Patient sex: M
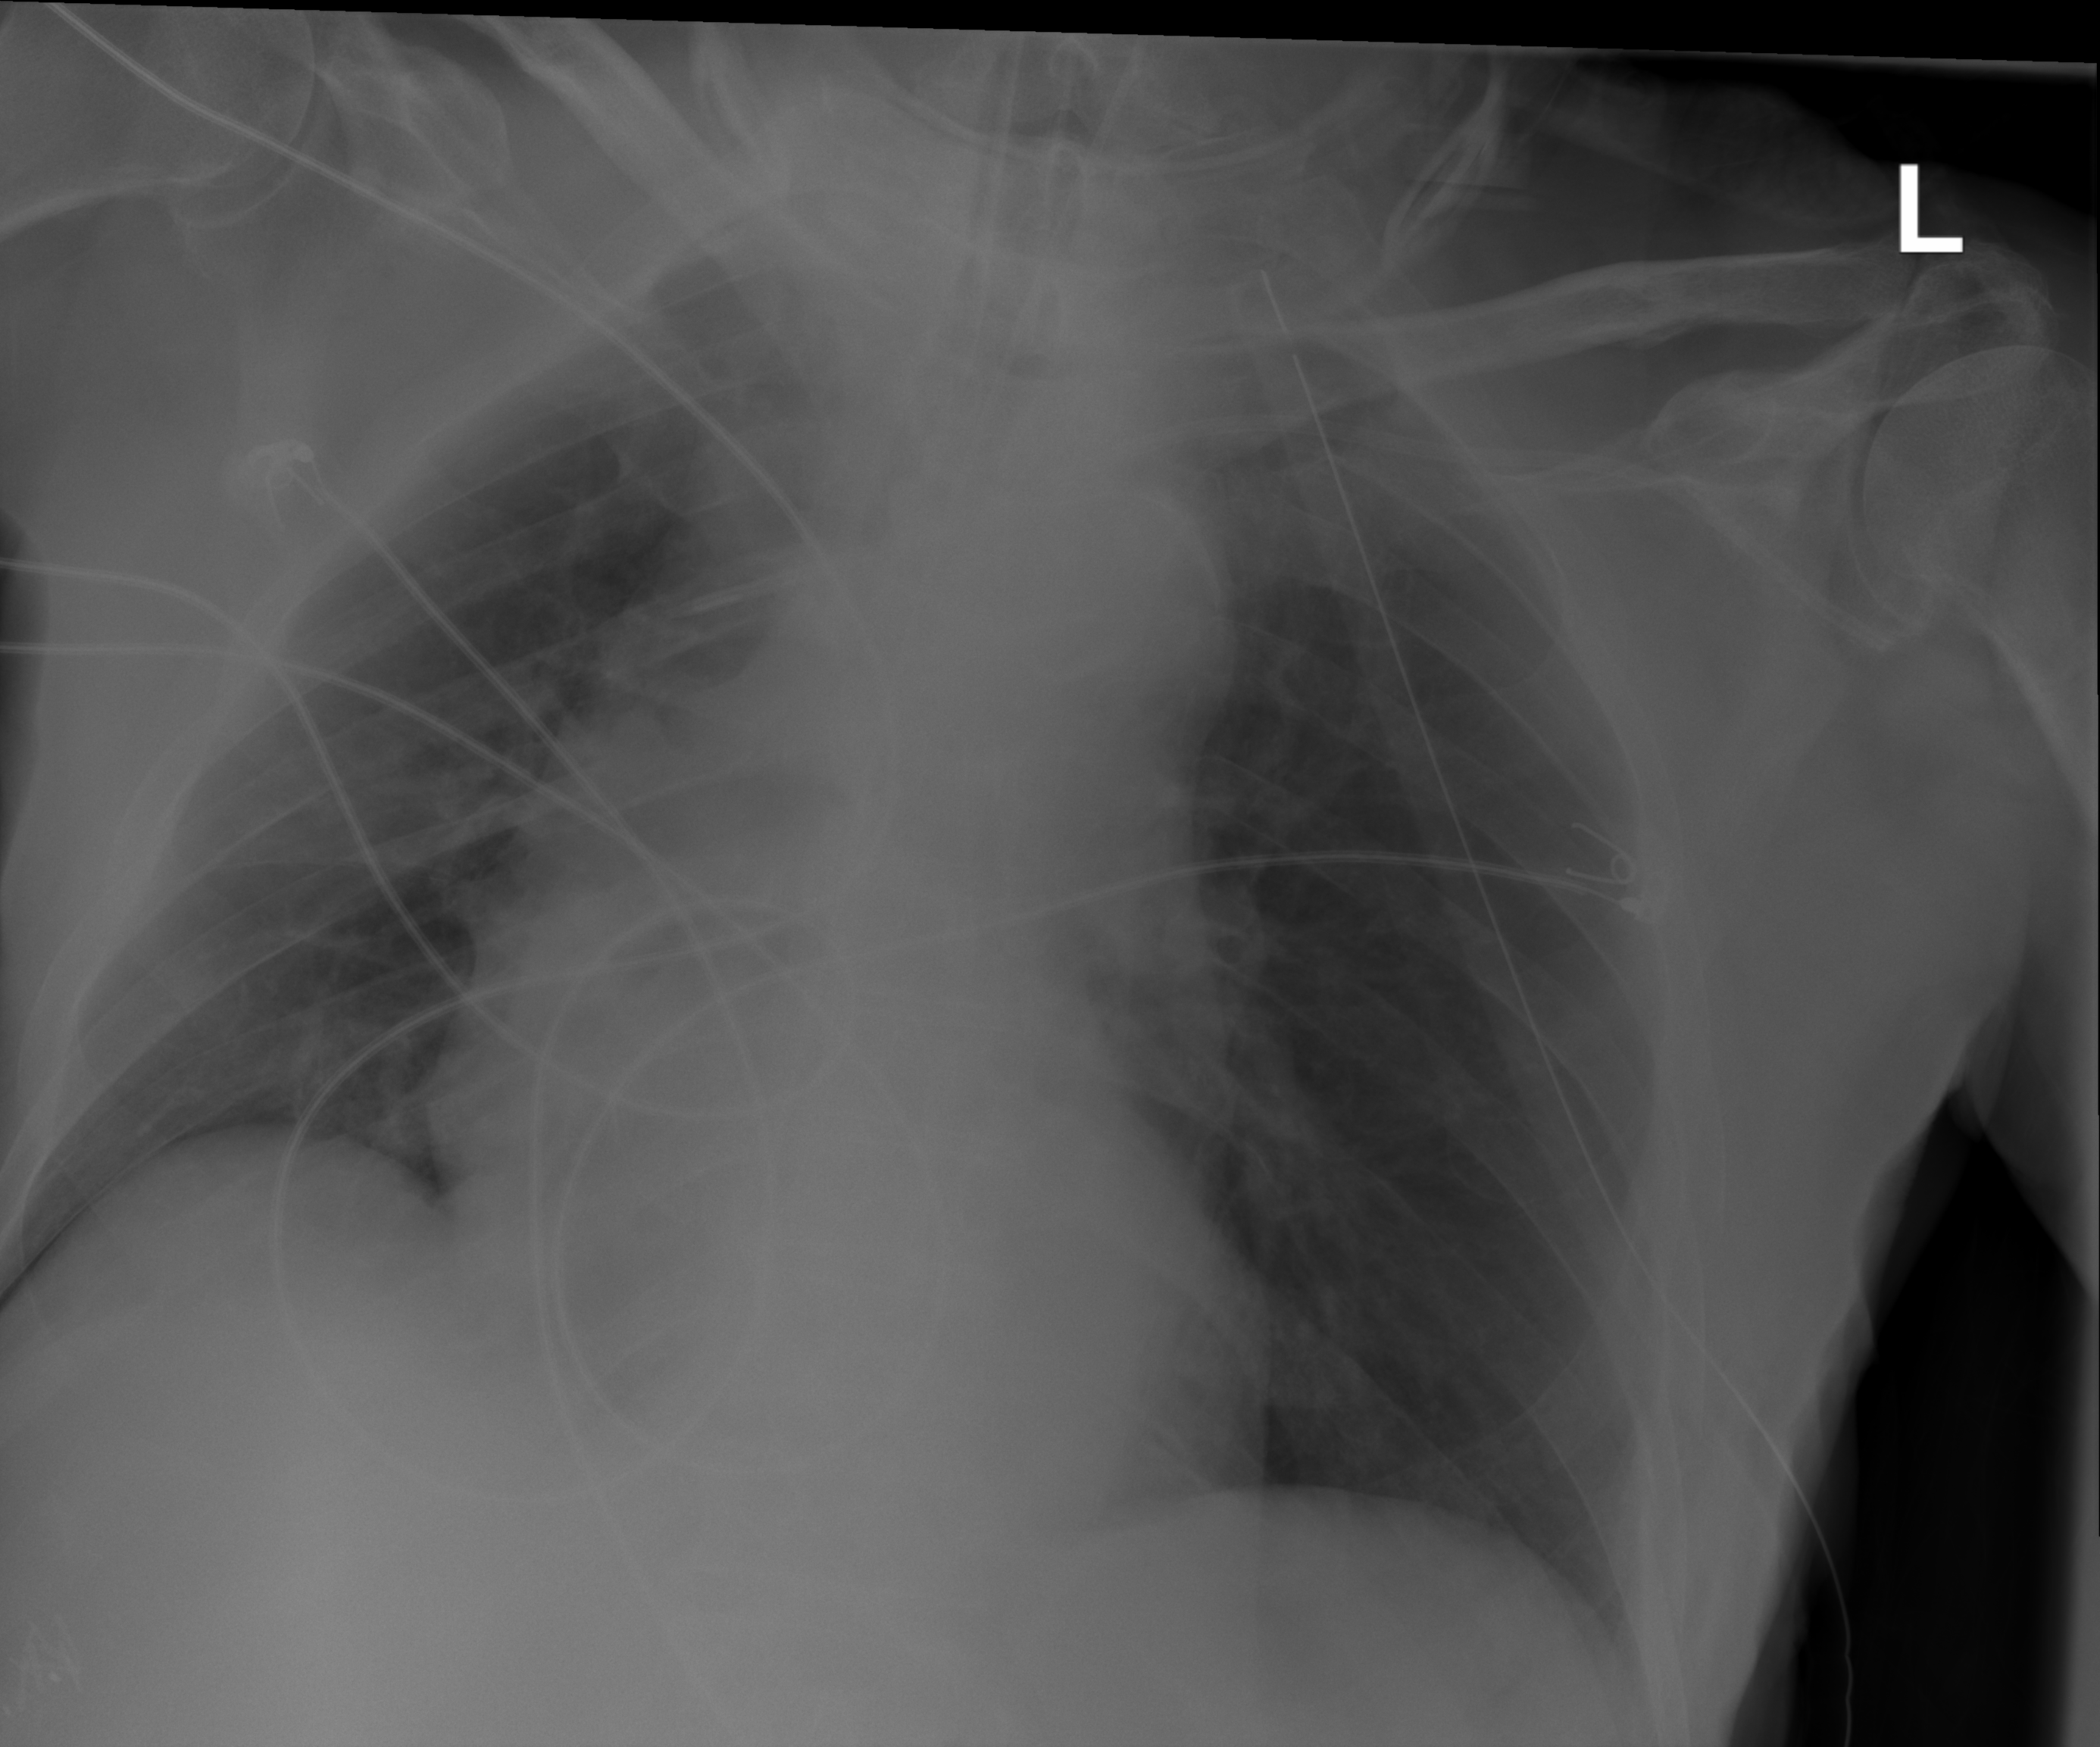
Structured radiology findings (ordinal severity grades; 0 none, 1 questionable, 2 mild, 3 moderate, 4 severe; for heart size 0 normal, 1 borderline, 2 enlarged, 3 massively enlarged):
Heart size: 1
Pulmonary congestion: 0
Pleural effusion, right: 0
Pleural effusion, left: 0
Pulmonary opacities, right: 0
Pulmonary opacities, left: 0
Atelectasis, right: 2
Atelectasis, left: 2